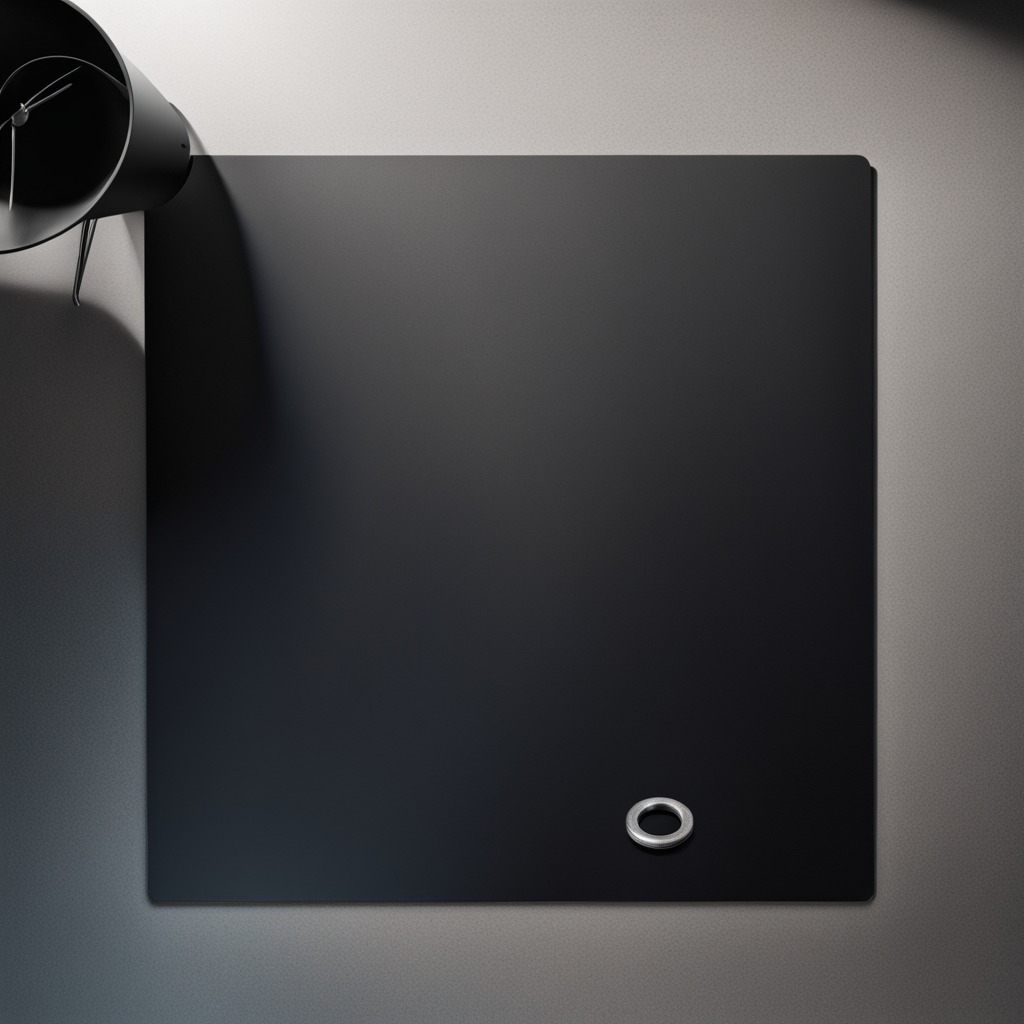
A flat metal washer is lying on the clean granite tabletop.